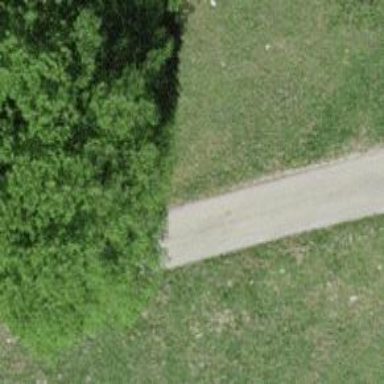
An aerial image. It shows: Well-maintained track road with grade 1 tracktype.